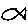
Label: fish